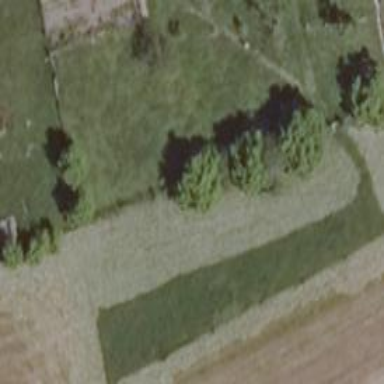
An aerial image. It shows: Single tag "natural: tree."